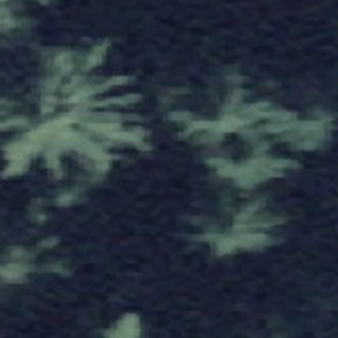
Label: other